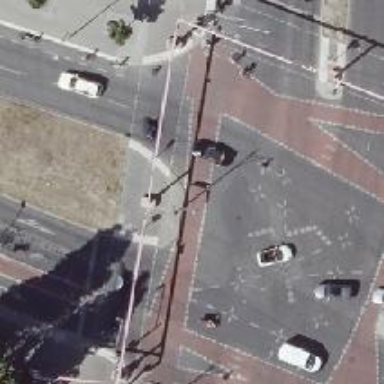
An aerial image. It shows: Traffic island located on footway.